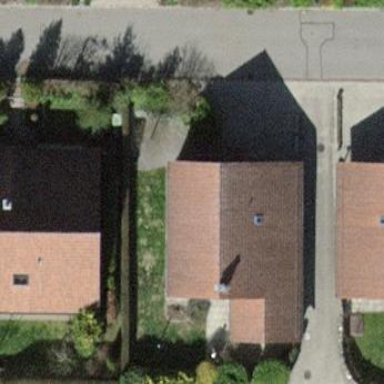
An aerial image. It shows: Gabled roof house.